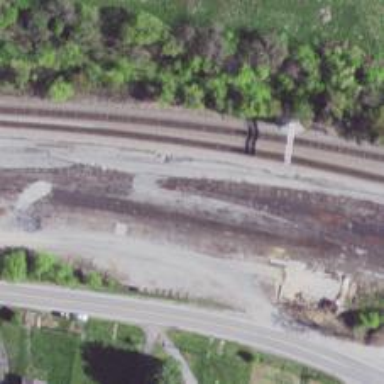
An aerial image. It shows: Railway siding with rails.